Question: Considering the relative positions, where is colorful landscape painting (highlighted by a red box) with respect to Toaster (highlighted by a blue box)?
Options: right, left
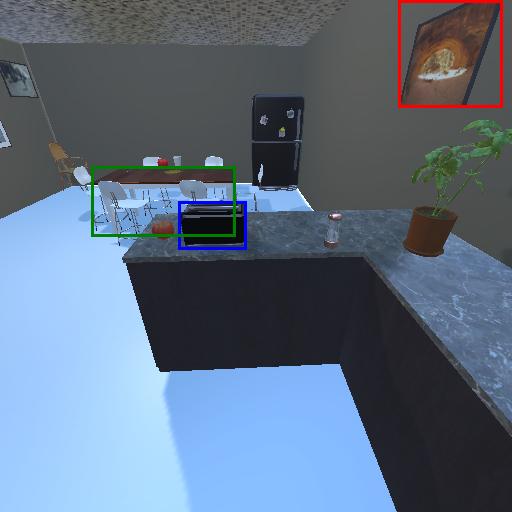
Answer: right